Here is the envelope spectrum of one vibration snapshot from a rolling-element bearing, with each characteristic fault-frequency family marked on the frequency axis. Diagnose the bearing from this image, choosing from: normal, inner_race, outer_race, ball.
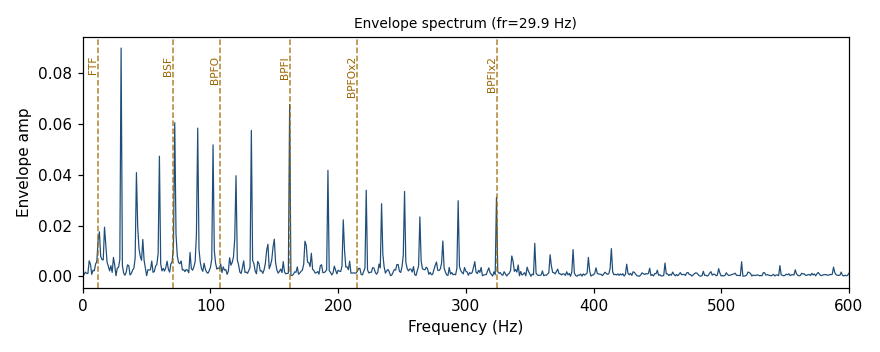
Answer: inner_race